Field crop: maize
Growth stage: 2
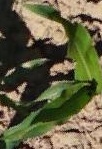
Species: maize